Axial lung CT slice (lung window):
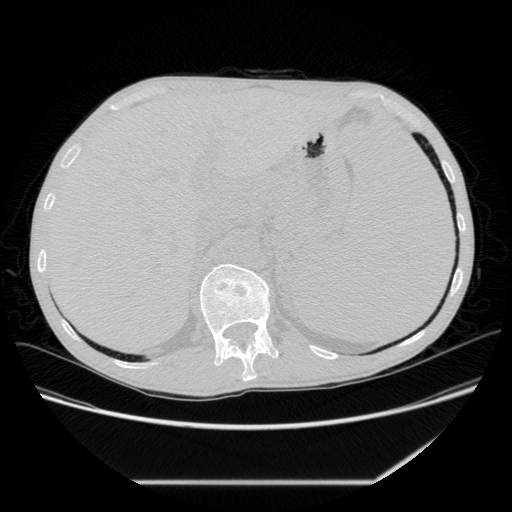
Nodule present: no